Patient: sex M, age 42
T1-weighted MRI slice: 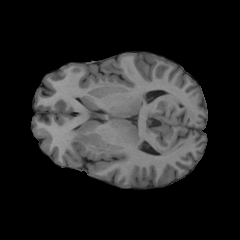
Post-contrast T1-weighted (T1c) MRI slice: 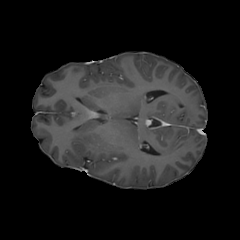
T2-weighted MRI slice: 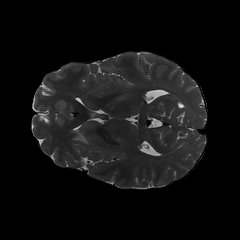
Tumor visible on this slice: yes
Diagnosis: Glioblastoma, IDH-wildtype
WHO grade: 4